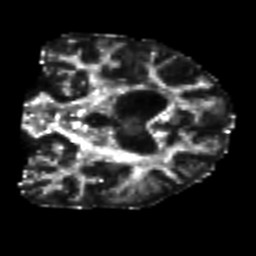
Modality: FA
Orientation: coronal
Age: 56
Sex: male
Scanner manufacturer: siemens
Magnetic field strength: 3 T
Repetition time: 7.3 s
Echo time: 0.087 s